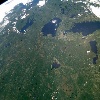
Label: land